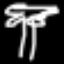
Label: palm tree